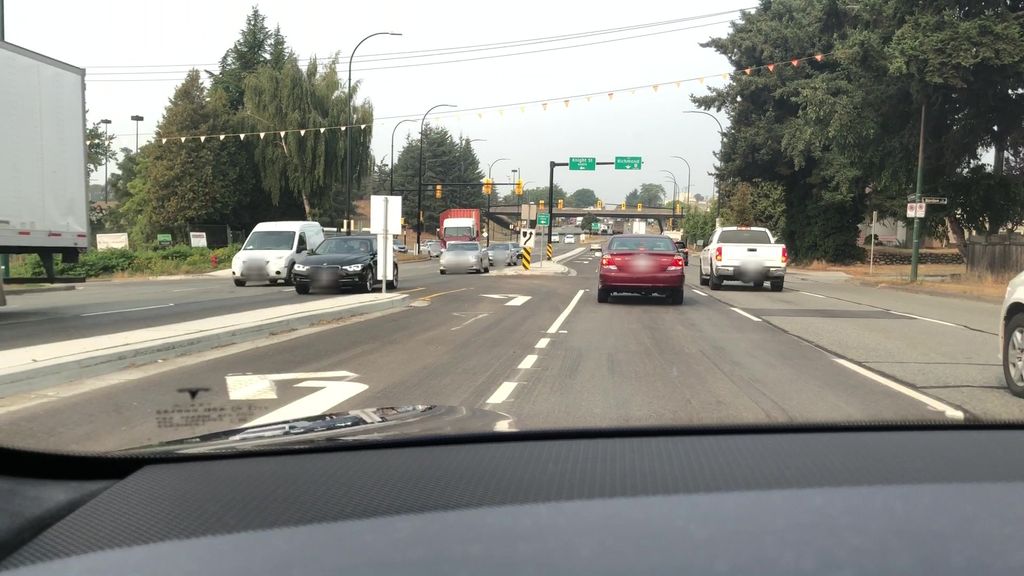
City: vancouver